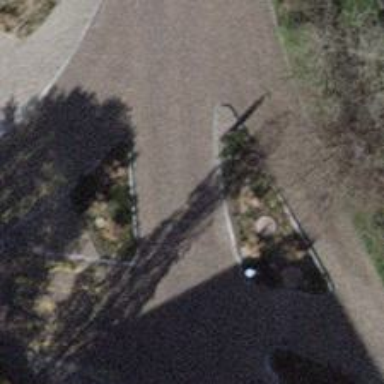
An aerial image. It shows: Service road with sett surface.